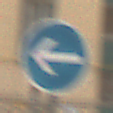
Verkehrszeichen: VorgeschriebeneFahrtrichtungHierLinks
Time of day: MorningAfternoon
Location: Outdoor (Urban)
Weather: Overcast
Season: NotSpecified
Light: Natural